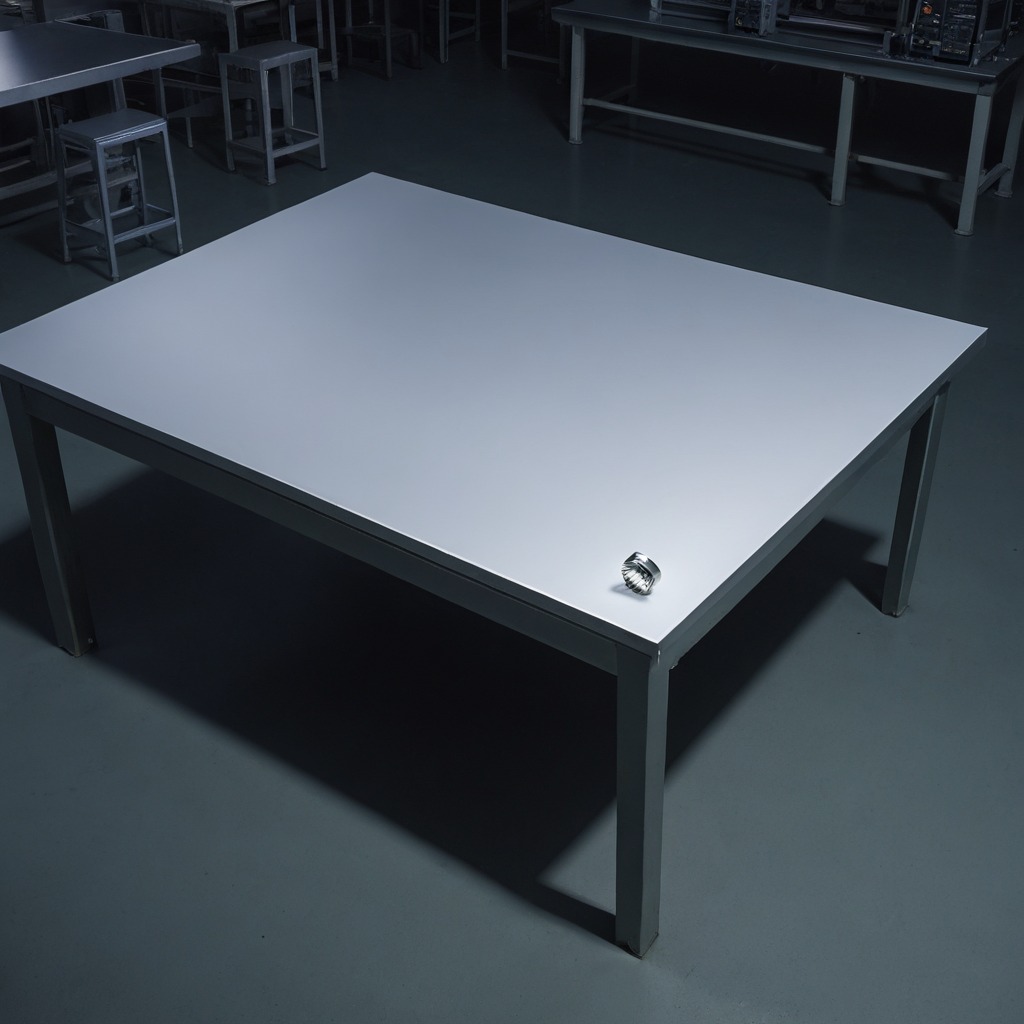
A metal nut is lying on the tabletop in the evening.